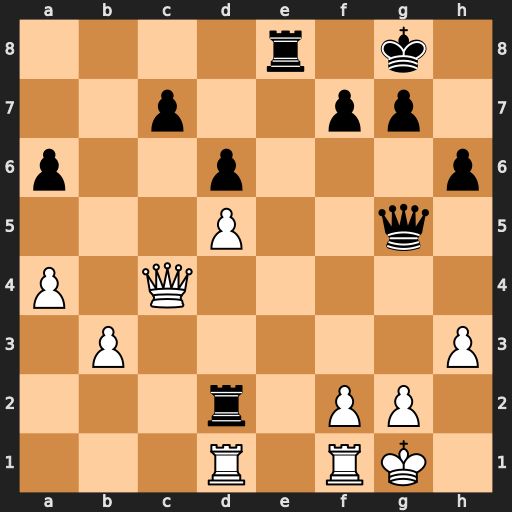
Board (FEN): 4r1k1/2p2pp1/p2p3p/3P2q1/P1Q5/1P5P/3r1PP1/3R1RK1
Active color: w
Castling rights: -
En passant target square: -
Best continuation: h4 Qxd5 Qxd5 Rxd5 Rxd5